Question: Trying to learn plyr, I have gotten stuck trying to reproduce code from the <URL>.
The guide says that the code is in a file 'plyr.r', but not where I can find this file.
But reproducing one of the first examples seemed easy enough, so I decided to give it a try:

'''
dat <- data.frame(c(10,100,50), mean=c(5,5,10), sd=c(1,2,1))
maply(dat, rnorm)
'''
and I get this error:
'''
Error in function (..., na.last = TRUE, decreasing = FALSE) :
unimplemented type 'list' in 'orderVector1'
'''
trying
'''
dat <- cbind(c(10,100,50), mean=c(5,5,10), sd=c(1,2,1))
maply(dat, rnorm)
'''
gives
'''
Error: Results must have the same dimensions.
'''
questions:
1. what am I doing wrong?
2. where can I find plyr.r? (it is not here)
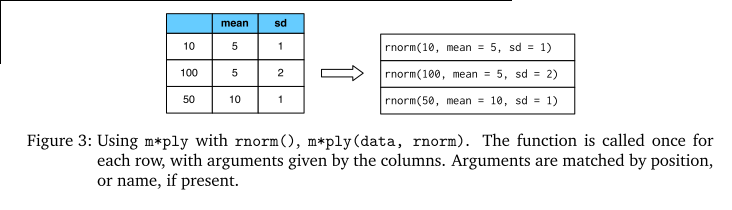
Answer: The data frame you made has a header (col.names) which is not compatible with the rnorm function. See:
'''
> dat <- data.frame(c(10,100,50), mean=c(5,5,10), sd=c(1,2,1))
> dat
c.10..100..50. mean sd
1 10 5 1
2 100 5 2
3 50 10 1
'''
And the m*pply function do not know what to do with the 'c.10..100..50...' column.
As you can see in the docs ('?mdply'), the following example works like a charm:
'''
> mdply(data.frame(mean = 1:5, sd = 1:5), rnorm, n = 2)
mean sd V1 V2
1 1 1 0.<PHONE> <PHONE>
2 2 2 0.92787891 -<PHONE>
3 3 3 2.21236781 <PHONE>
4 4 4 4.<PHONE> 9.<PHONE>
5 5 5 1.26558507 12.<PHONE>
'''
If you really want different number of observations with the different parameters, you should not use mdply, because the matrix/data.frame must have the same number of columns. Insted use 'mlply', e.g.:
'''
> mlply(data.frame(n=1:5, mean = 1:5, sd = 1:5), rnorm)
$'1'
[1] 1.053083
$'2'
[1] -1.650090 2.239547
$'3'
[1] -0.94697908 -1.<PHONE> -0.<PHONE>
$'4'
[1] 6.427796 1.482655 1.436822 -5.993420
$'5'
[1] 4.557689 6.217015 2.105255 -1.309664 -2.969184
attr(,"split_type")
[1] "array"
attr(,"split_labels")
n mean sd
1 1 1 1
2 2 2 2
3 3 3 3
4 4 4 4
5 5 5 5
'''